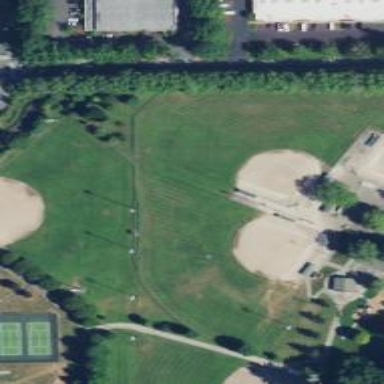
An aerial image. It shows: Grassy baseball pitch for leisure sports.